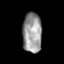
Tissue: skin
Cell type: Epithelial cells
Senescence score: 0.2798
Nuclear area (px): 752
Mean DAPI intensity: 153.128